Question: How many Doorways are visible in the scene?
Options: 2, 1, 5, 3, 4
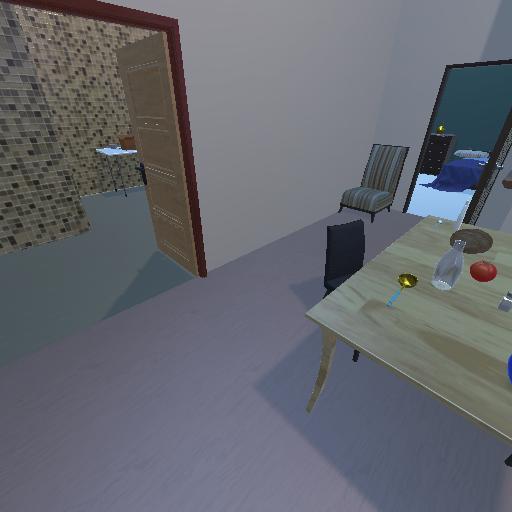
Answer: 2